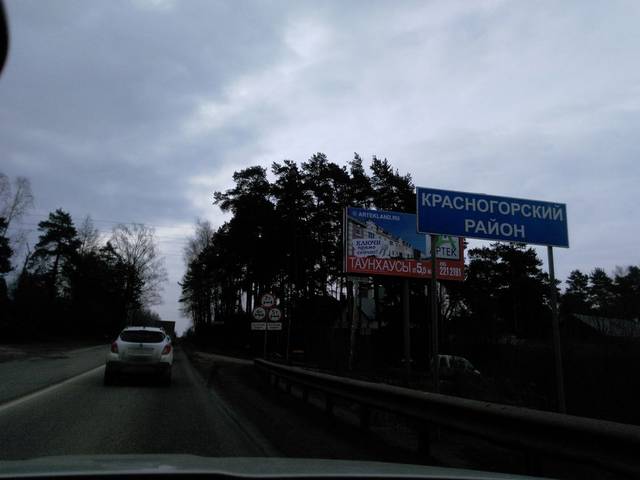
Region: Russia
Coordinates: 55.896, 37.281